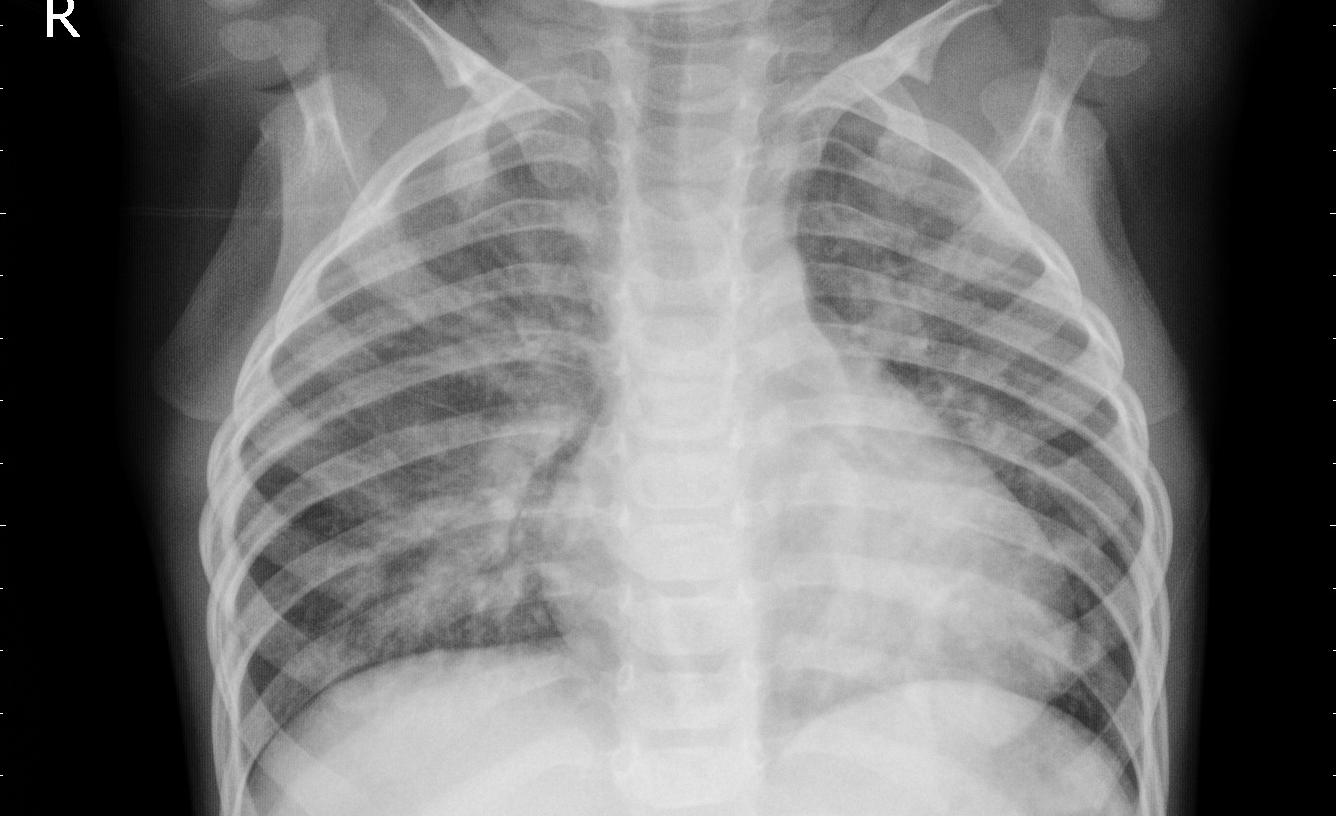
Diagnosis: PNEUMONIA